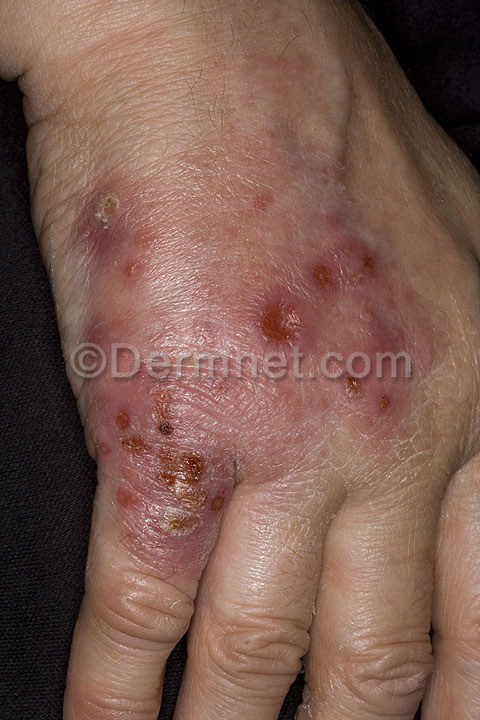
Disease: Tinea Ringworm Candidiasis and other Fungal Infections